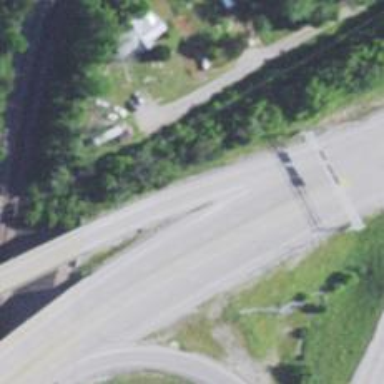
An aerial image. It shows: Trunk link highway.